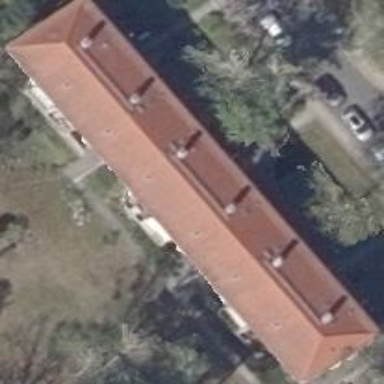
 featuring hipped roof made of red roof tiles."